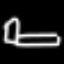
Label: bed